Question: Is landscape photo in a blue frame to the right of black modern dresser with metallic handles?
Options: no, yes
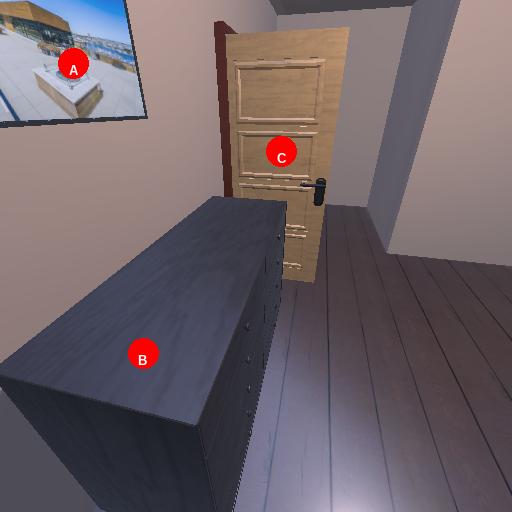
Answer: no